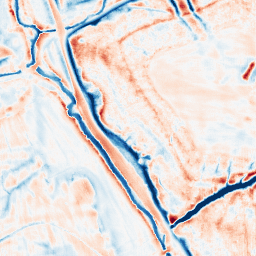
Category: edge_preserving
Decomposition family: bilateral
Decomposition parameters: d: 21
sigma_color: 25
sigma_space: 75
Upsampling method: fft_zeropad
Upsampling parameters: scale: 2
Upsampling scale: 2